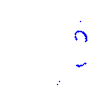
Particle: proton